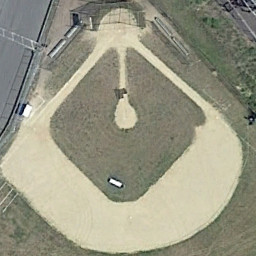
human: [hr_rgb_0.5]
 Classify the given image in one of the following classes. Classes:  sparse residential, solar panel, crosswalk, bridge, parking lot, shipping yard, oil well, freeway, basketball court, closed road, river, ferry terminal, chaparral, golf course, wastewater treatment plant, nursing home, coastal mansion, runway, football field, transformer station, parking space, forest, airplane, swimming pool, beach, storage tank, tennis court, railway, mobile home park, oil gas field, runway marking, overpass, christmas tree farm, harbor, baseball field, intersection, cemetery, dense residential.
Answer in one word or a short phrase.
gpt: baseball field